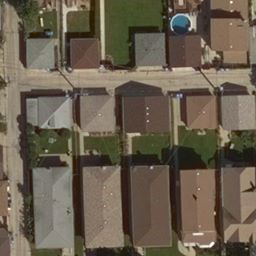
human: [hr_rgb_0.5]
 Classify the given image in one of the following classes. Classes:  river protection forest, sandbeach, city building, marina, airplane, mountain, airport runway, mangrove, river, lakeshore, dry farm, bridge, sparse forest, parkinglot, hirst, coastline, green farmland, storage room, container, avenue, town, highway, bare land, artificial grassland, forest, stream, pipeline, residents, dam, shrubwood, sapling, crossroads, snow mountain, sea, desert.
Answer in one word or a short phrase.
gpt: residents